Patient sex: F
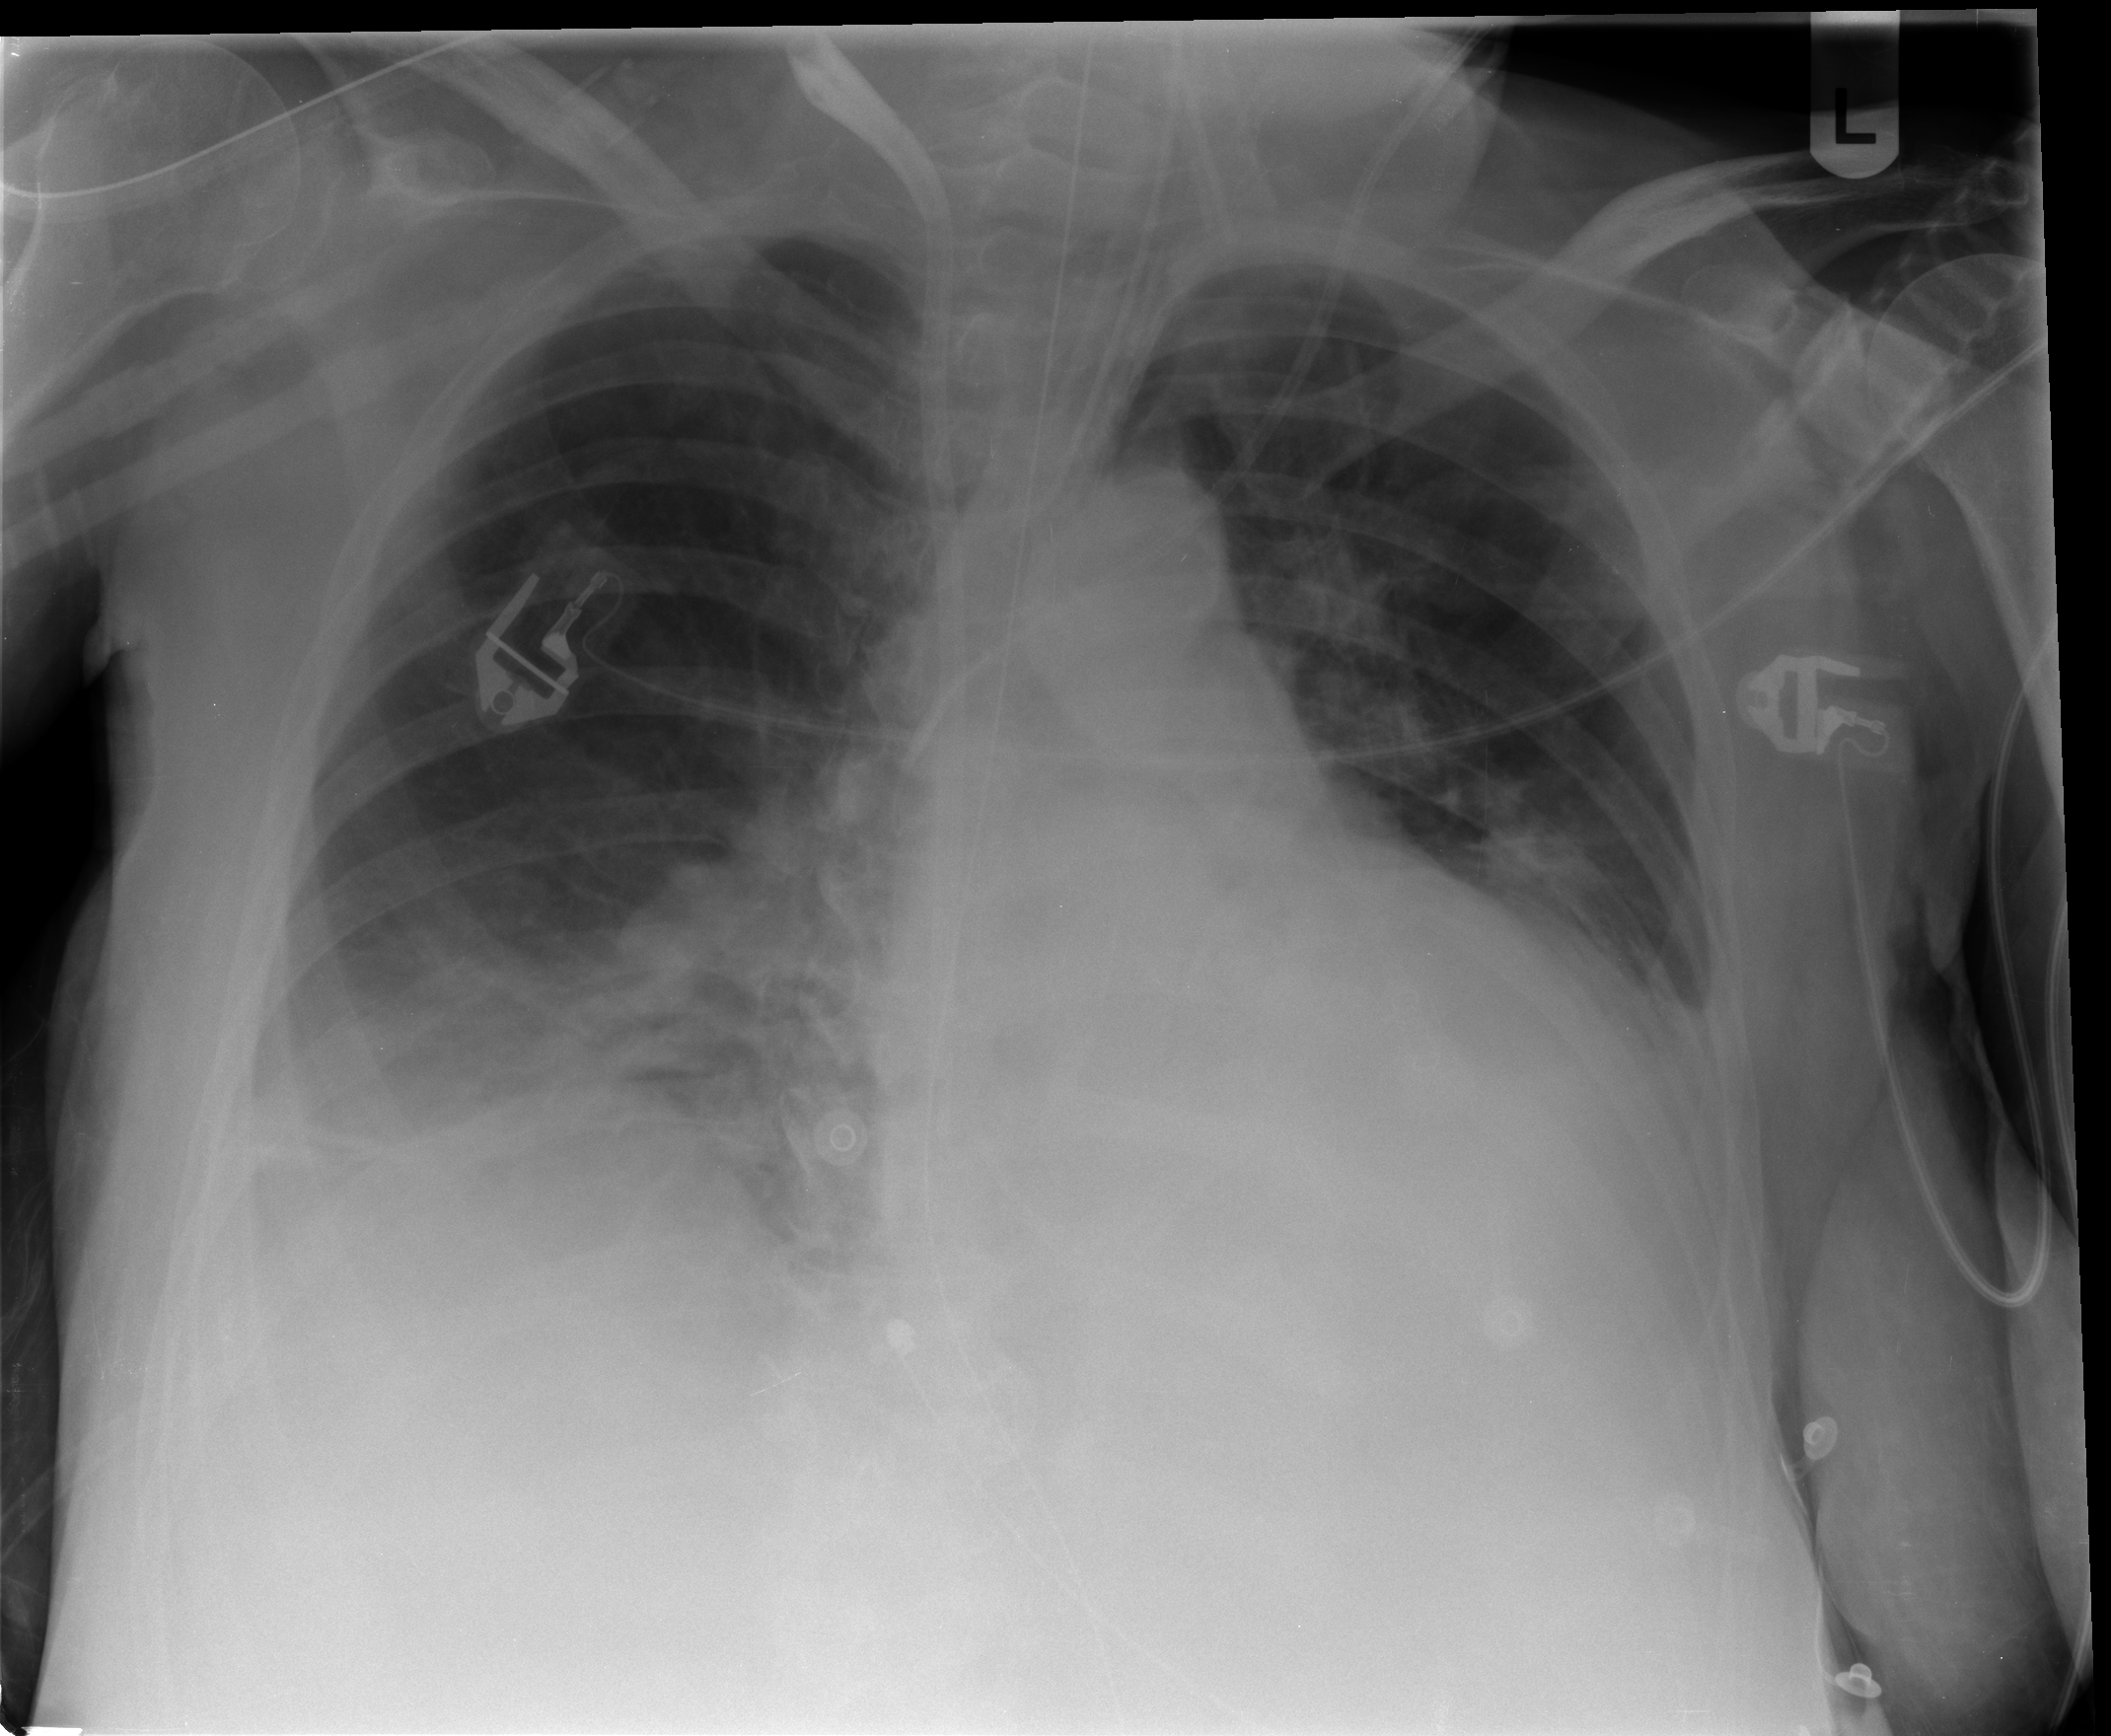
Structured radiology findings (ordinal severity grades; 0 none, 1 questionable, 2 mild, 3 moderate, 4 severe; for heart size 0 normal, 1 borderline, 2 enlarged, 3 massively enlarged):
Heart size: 2
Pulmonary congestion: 0
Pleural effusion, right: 2
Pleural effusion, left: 2
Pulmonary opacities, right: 0
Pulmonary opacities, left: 0
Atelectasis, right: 2
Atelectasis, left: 2